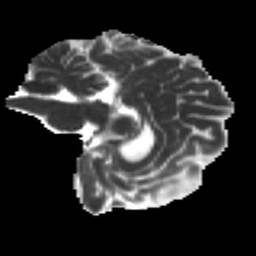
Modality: MD
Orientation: sagittal
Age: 32
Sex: male
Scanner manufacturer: ge
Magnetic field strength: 3 T
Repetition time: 7.8 s
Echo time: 0.0608 s